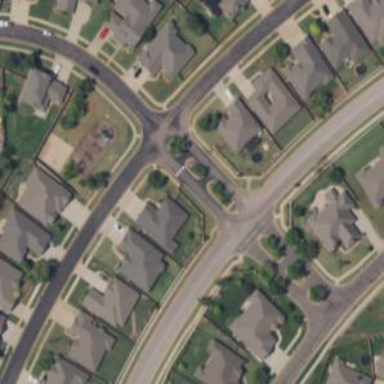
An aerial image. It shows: Residential road.